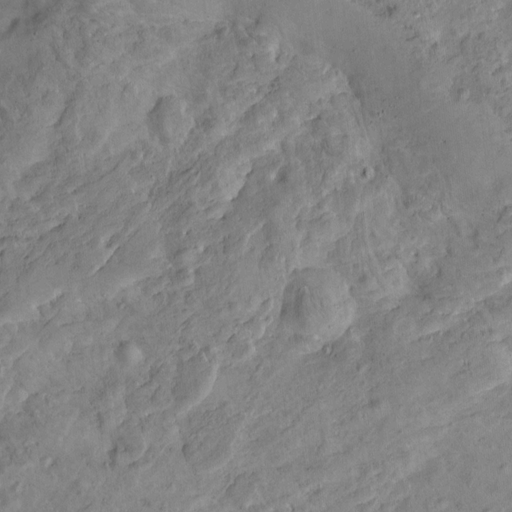
Objects detected: cone